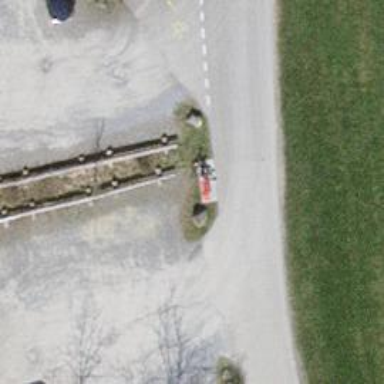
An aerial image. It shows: Red bench.